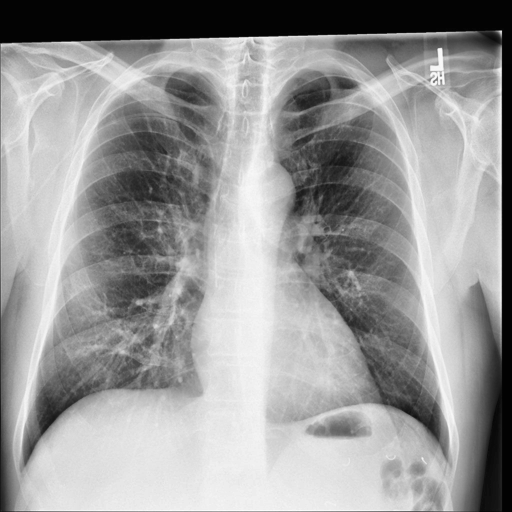
Finding: NORMAL